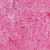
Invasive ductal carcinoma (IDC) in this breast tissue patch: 0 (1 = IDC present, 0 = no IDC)